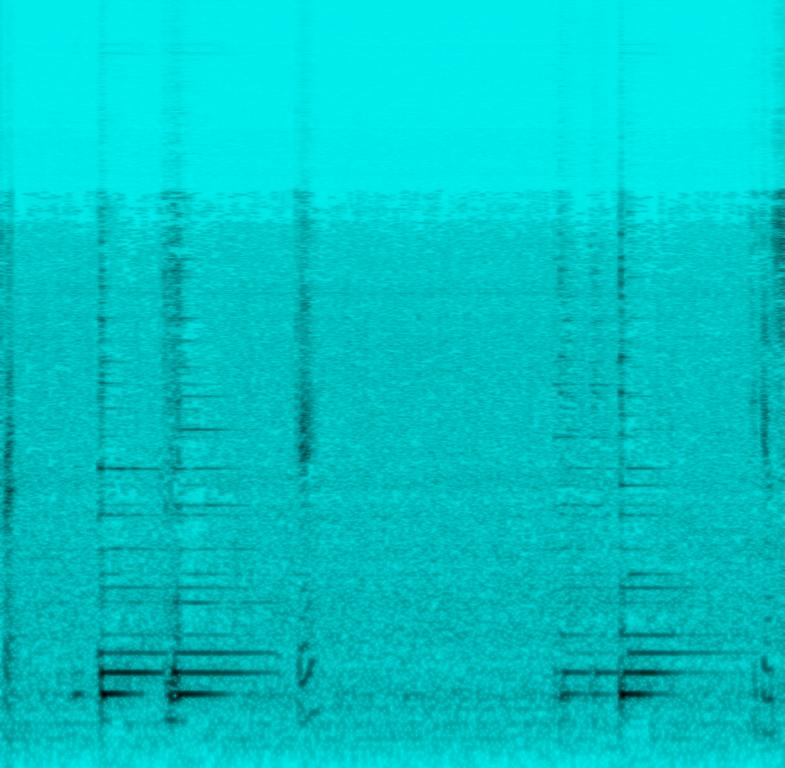
The low quality recording features a flat male vocal talking over ukulele melody. It sounds like a tutorial and the recording is noisy and in mono.